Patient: sex M, age 71
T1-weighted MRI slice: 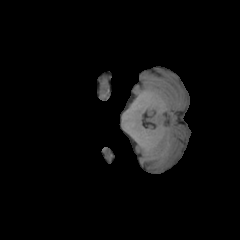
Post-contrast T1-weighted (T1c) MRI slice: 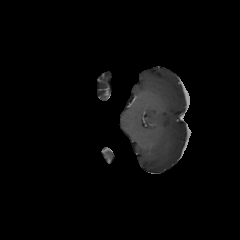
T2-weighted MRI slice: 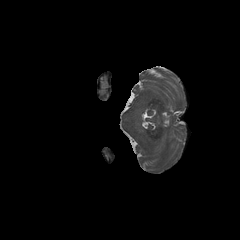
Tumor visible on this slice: no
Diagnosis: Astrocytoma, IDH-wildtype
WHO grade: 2